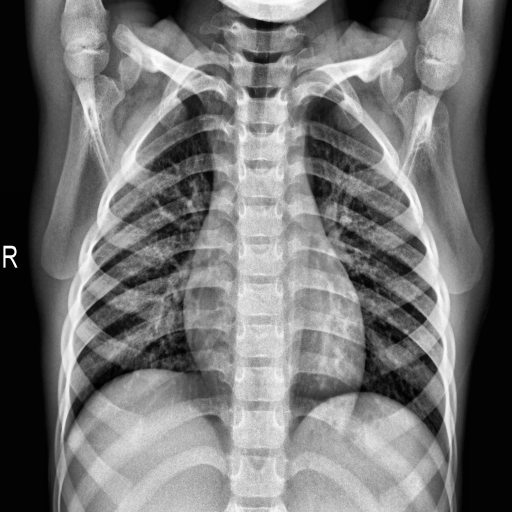
Finding: NORMAL